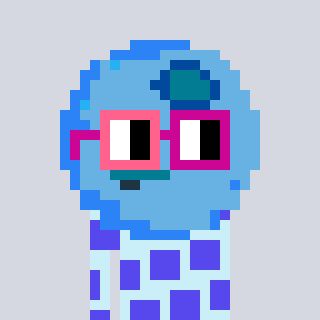
a pixel art character with square pink and red glasses, a blueberry-shaped head and a cold-colored body on a cool background